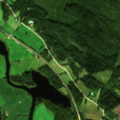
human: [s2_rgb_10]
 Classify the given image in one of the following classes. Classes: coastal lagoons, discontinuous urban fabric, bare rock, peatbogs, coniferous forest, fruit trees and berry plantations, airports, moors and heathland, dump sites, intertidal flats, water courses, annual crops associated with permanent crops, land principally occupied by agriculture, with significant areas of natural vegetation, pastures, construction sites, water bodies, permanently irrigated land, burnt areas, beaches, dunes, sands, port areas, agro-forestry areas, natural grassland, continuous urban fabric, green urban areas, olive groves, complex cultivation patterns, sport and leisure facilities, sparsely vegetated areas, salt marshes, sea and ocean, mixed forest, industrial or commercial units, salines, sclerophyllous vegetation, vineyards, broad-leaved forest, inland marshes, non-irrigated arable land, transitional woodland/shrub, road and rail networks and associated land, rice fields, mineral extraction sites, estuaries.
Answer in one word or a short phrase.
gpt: non-irrigated arable land, land principally occupied by agriculture, with significant areas of natural vegetation, coniferous forest, mixed forest, transitional woodland/shrub